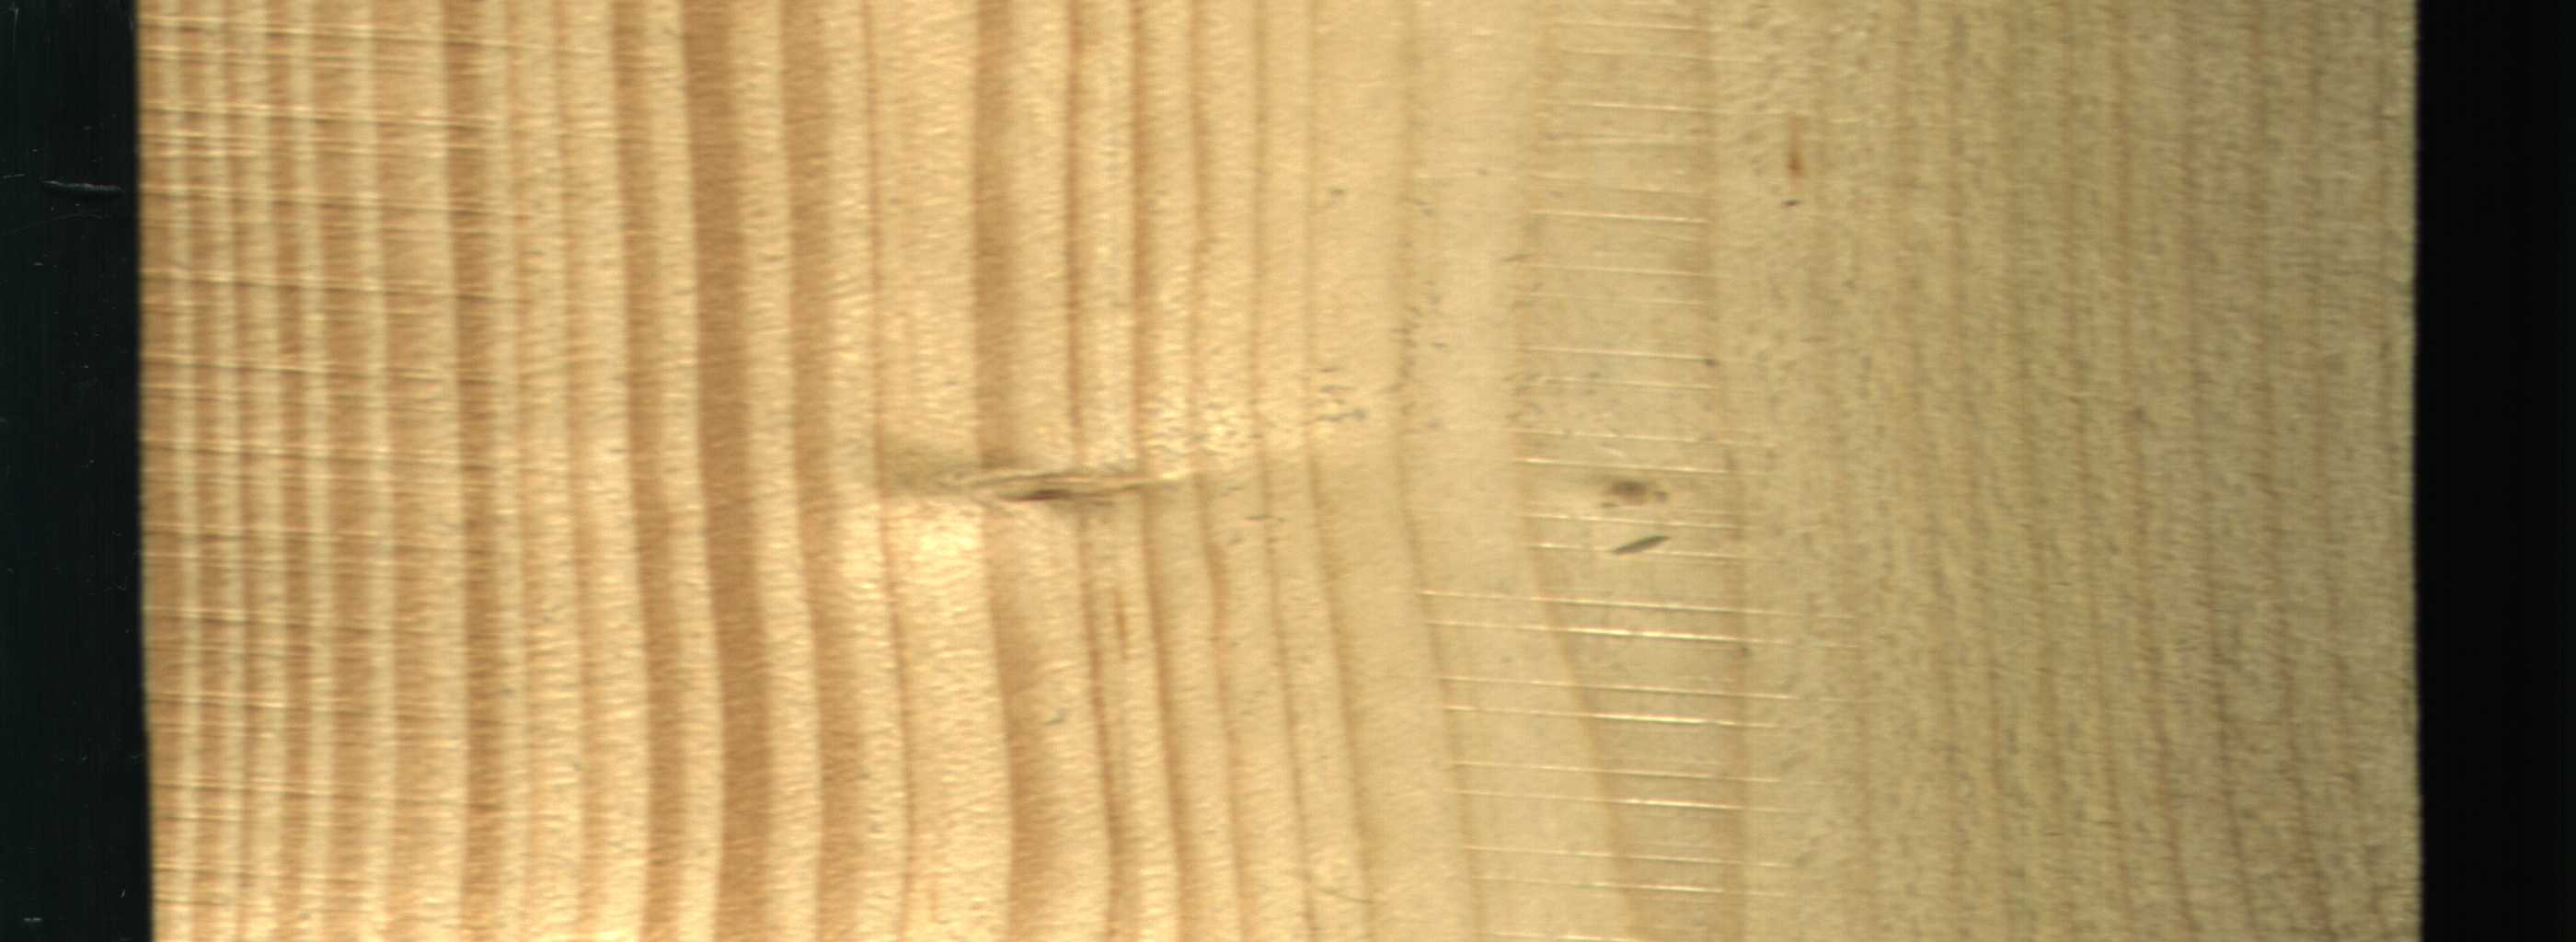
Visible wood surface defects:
Live_Knot